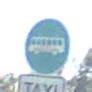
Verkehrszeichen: Busssonderstreifen
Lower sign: BesondereFahrzeugeUndTransportgueter1
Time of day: Midday
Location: Outdoor (Nature)
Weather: Clear
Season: NotSpecified
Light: Natural